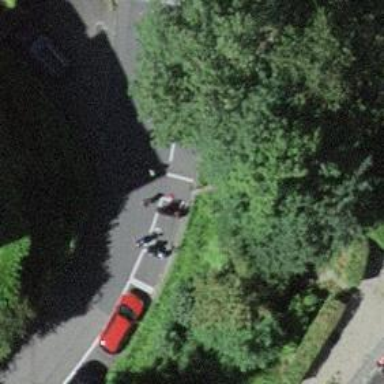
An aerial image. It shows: Motorcycle parking area.